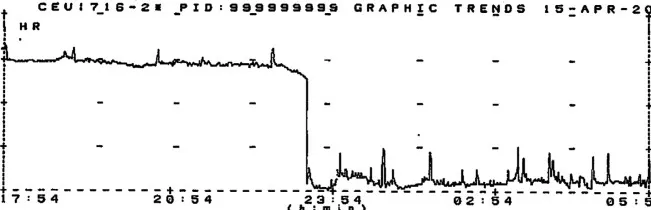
Graphic trend of heart rate demonstrates an abrupt, rather than a gradual drop in heart rate from greater than 100/minute to 60/minute.
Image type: electrography (ekg)